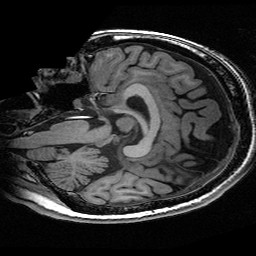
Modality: T1w
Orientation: sagittal
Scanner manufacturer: ge
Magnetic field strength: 3 T
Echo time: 0.00318 s